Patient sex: M
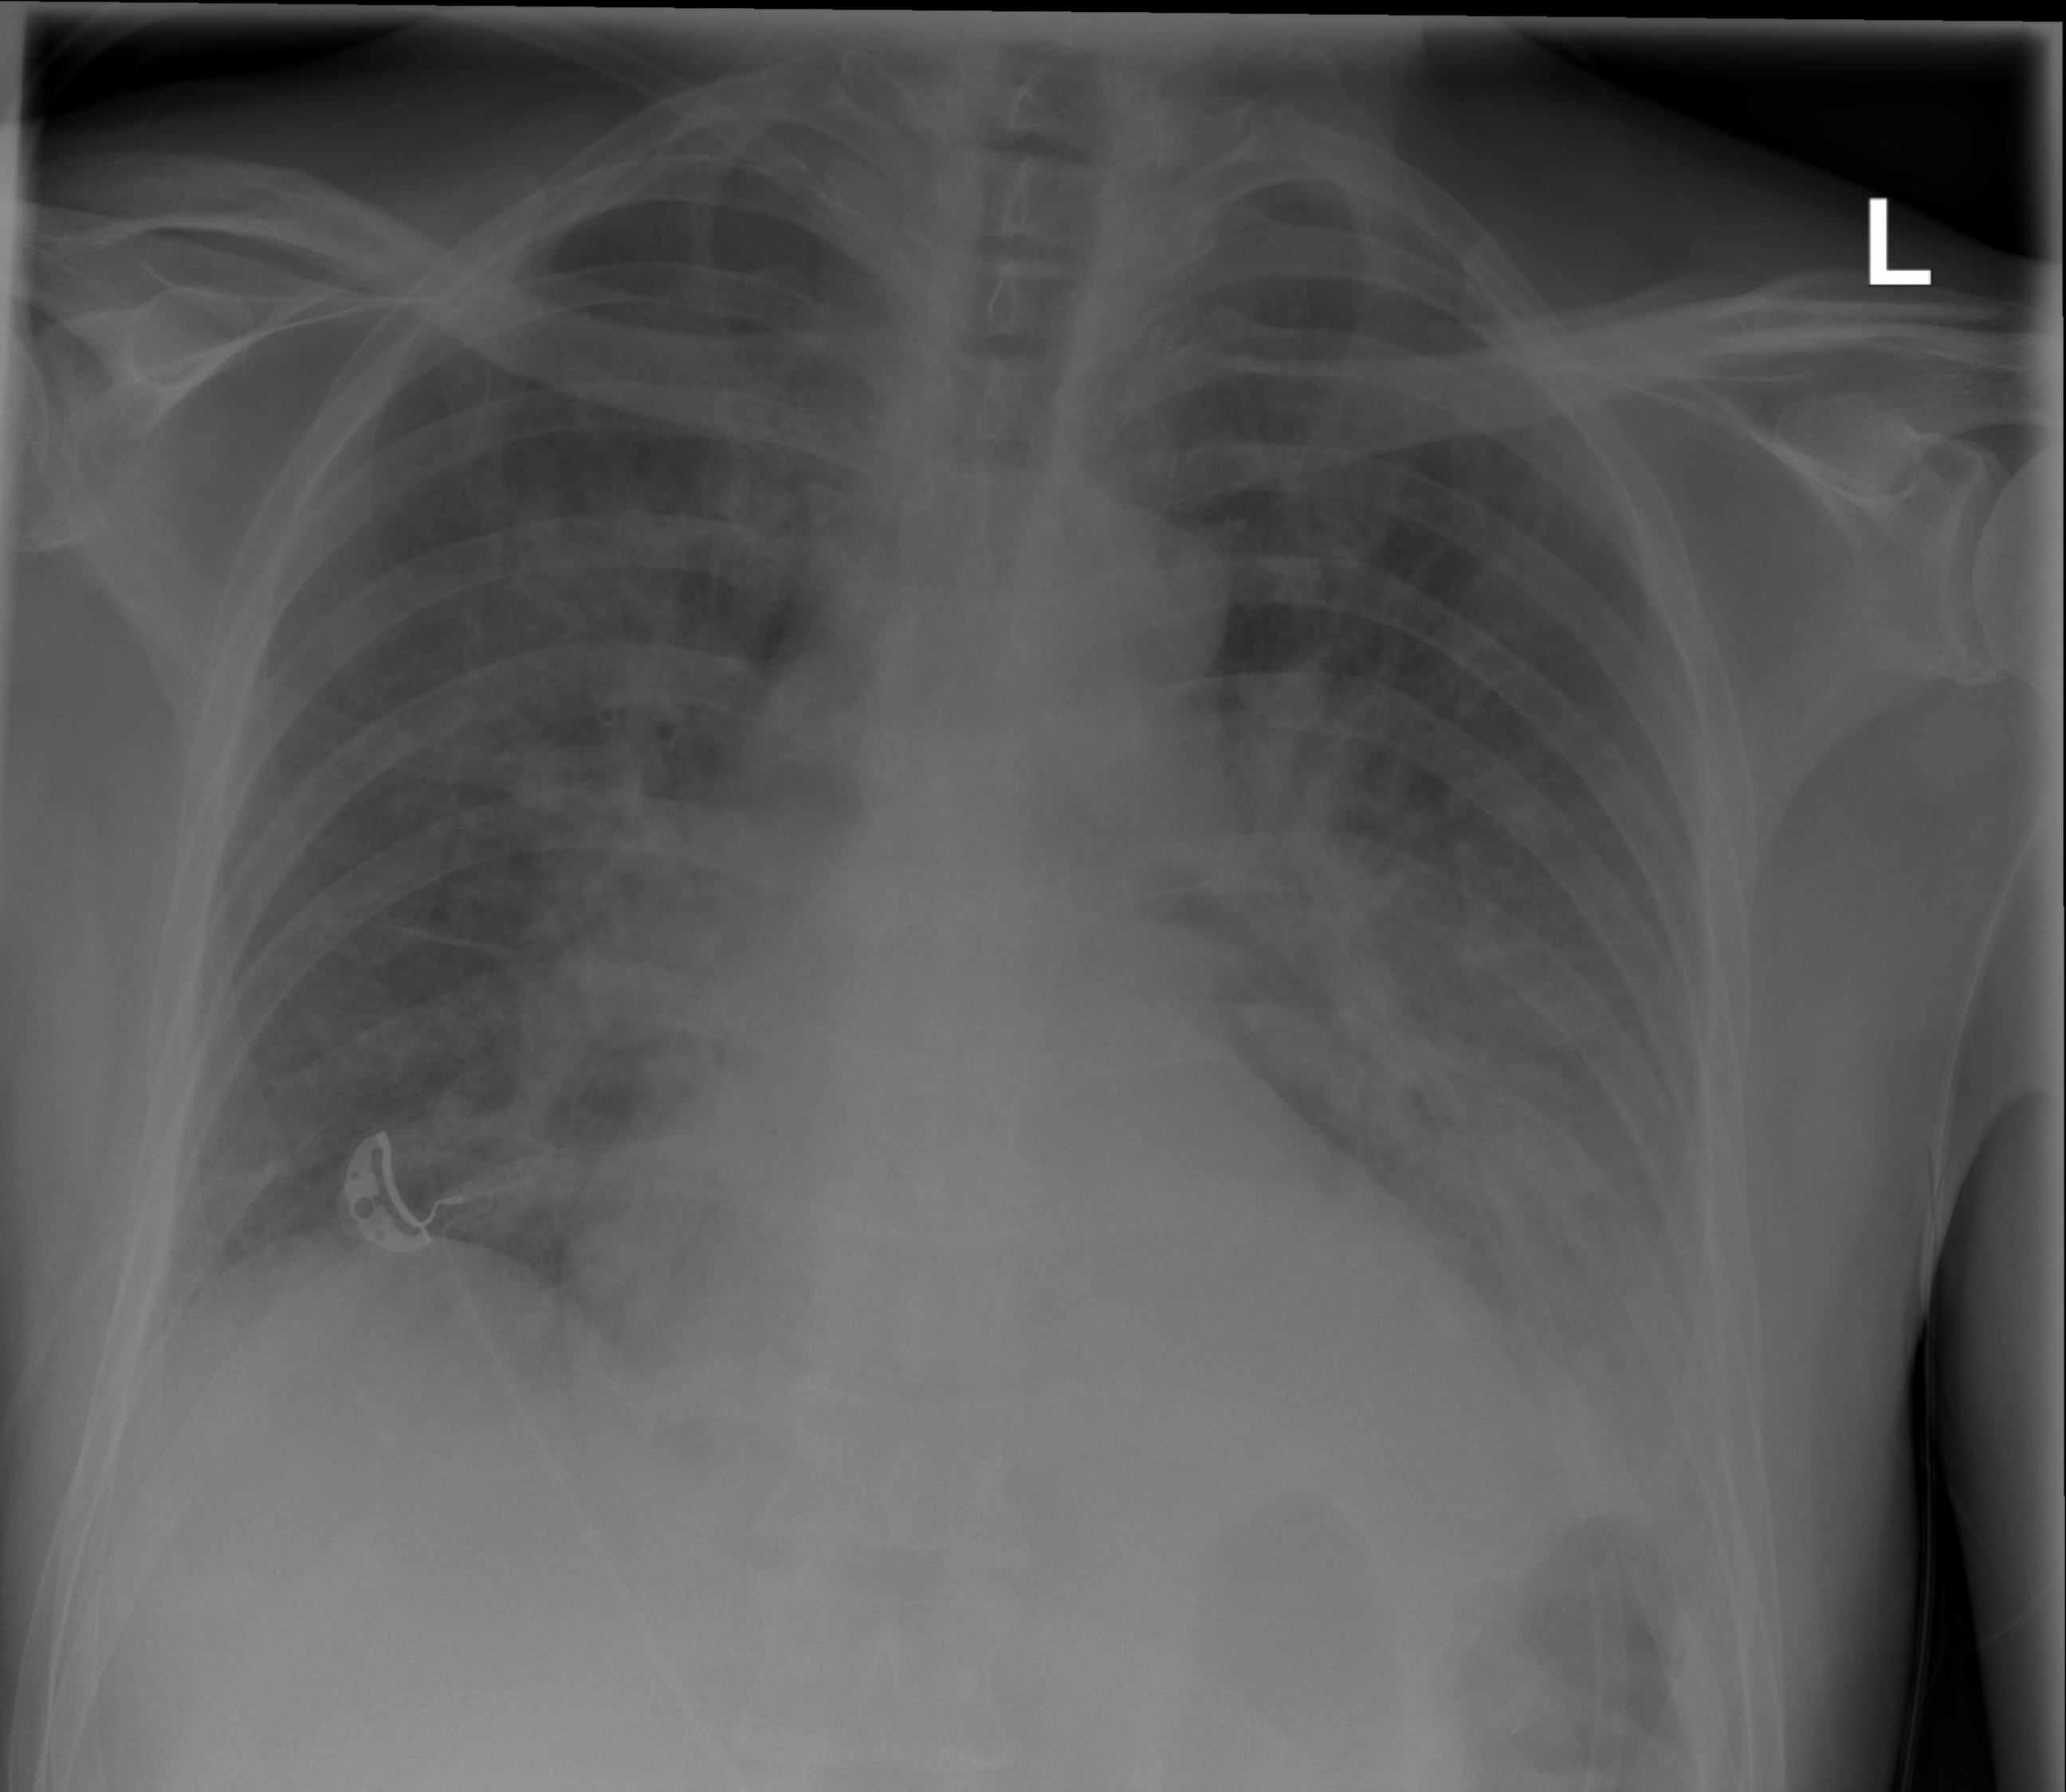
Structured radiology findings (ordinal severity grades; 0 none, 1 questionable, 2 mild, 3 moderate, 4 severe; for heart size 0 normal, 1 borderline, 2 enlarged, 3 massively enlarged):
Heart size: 1
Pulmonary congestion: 2
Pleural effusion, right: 2
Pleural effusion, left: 2
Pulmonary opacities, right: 2
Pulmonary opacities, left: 2
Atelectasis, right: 2
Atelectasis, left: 2